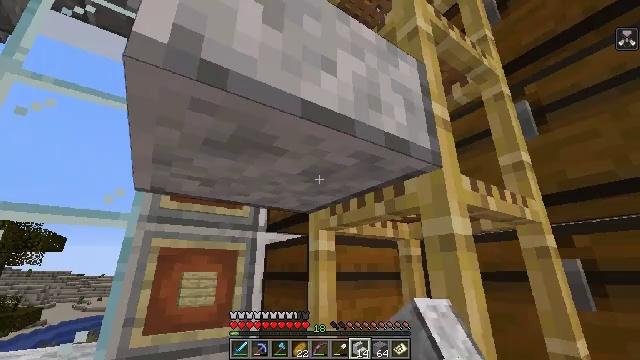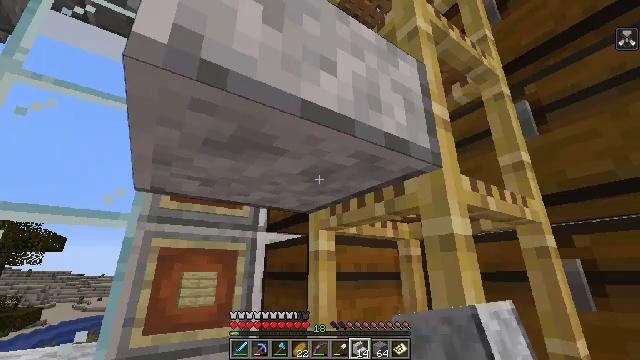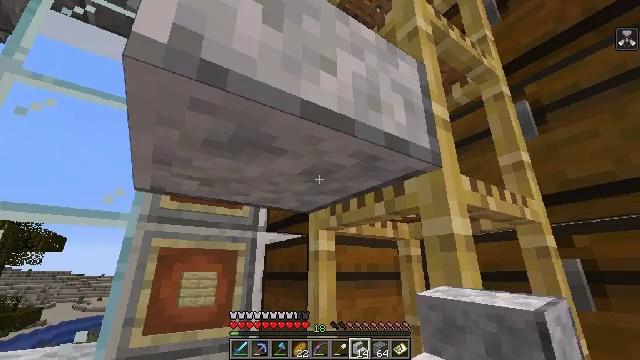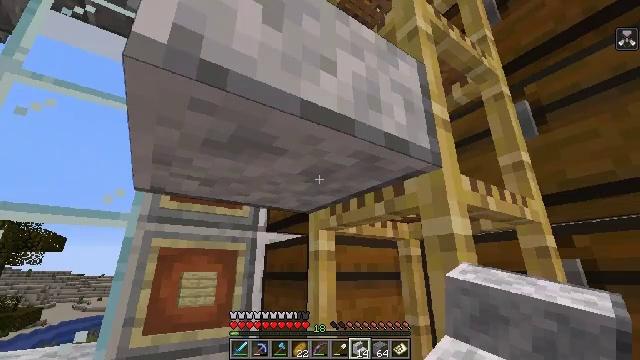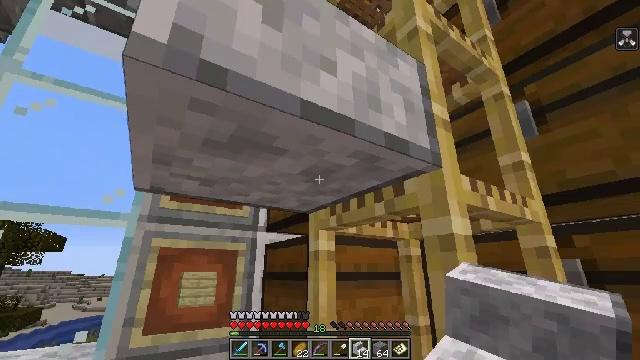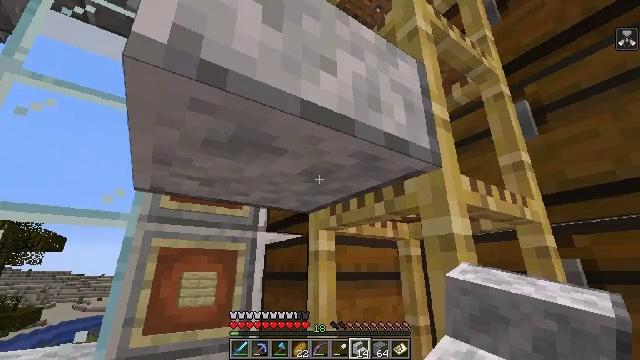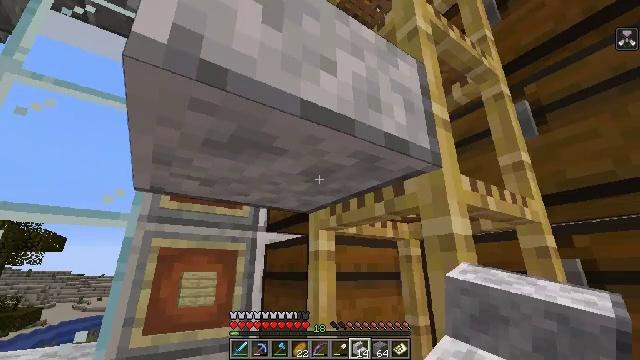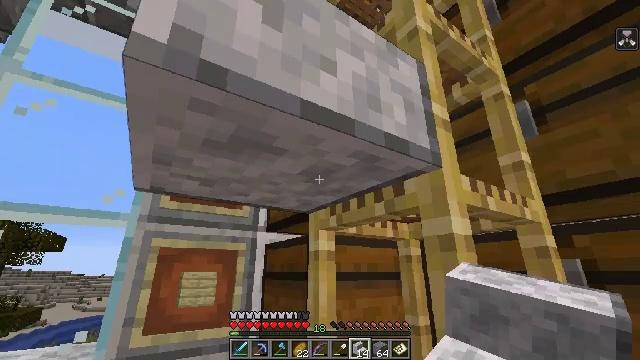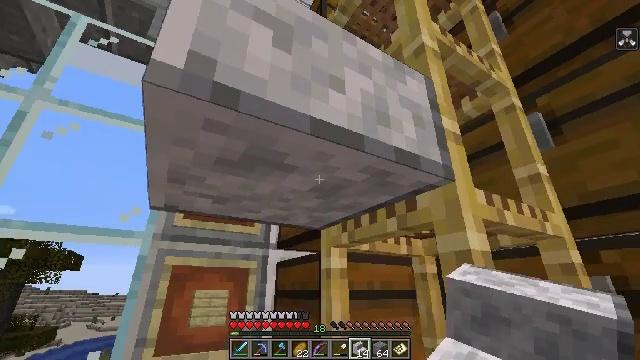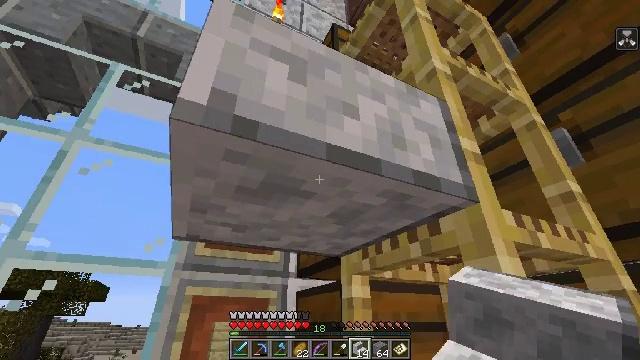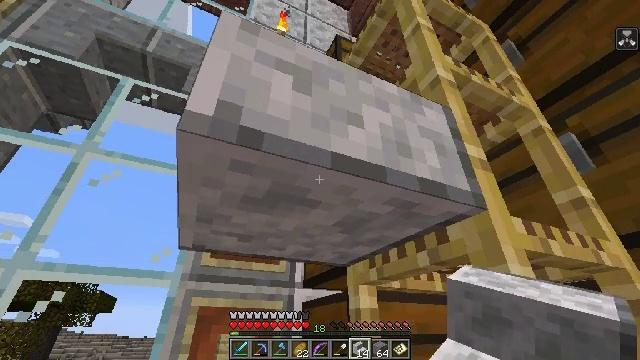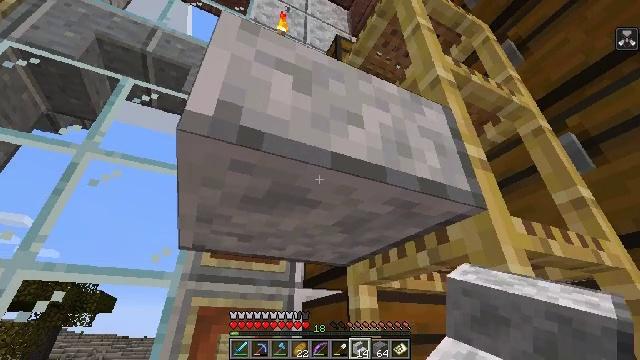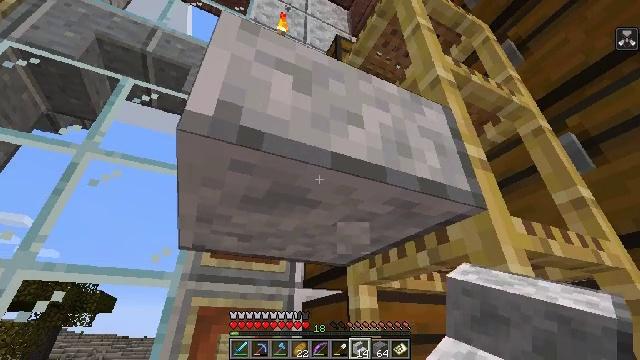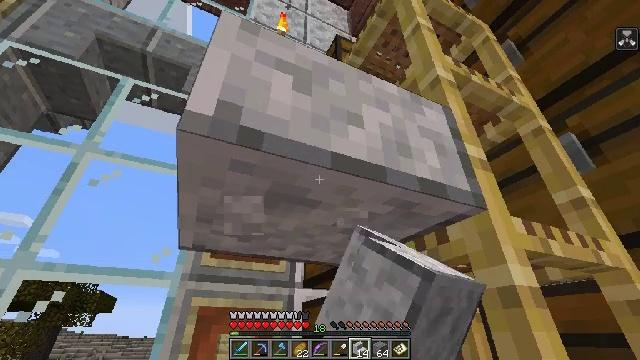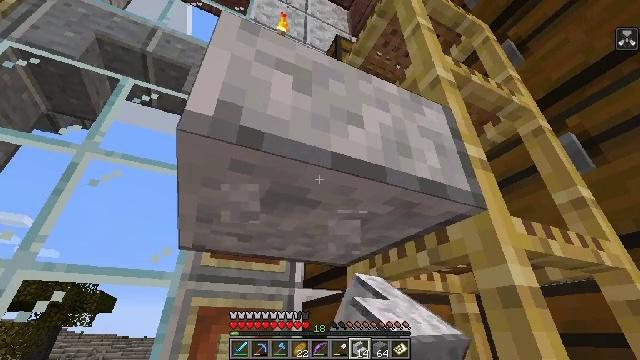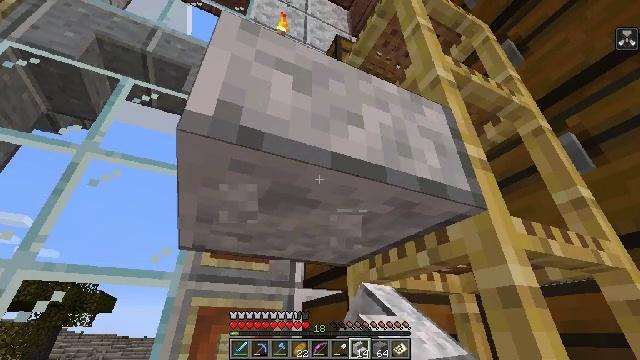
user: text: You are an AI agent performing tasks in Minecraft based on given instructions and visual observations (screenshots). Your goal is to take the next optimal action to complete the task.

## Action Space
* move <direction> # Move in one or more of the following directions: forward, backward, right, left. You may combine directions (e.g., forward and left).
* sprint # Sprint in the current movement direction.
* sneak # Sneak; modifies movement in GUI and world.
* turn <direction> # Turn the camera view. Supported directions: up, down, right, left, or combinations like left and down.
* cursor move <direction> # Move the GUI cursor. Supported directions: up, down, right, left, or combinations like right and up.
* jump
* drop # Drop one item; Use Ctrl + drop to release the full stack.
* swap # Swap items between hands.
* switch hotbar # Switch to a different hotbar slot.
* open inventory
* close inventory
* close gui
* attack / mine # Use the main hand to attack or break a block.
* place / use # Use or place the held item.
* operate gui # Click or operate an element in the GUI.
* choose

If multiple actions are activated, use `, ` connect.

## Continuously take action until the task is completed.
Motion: motion action
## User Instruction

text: Break the polished diorite stairs to collect it.
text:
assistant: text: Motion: no_op
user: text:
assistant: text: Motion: no_op
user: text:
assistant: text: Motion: no_op
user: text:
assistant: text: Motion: no_op
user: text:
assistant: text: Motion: no_op
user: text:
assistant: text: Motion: no_op
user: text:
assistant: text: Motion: no_op
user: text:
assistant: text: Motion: turn left and up
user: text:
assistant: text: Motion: turn left and up
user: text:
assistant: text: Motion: turn left and up
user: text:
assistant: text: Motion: no_op
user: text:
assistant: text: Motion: attack / mine
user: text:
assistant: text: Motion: attack / mine
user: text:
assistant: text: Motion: attack / mine
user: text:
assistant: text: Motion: attack / mine
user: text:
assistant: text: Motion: attack / mine
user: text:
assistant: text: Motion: attack / mine
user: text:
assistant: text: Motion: attack / mine
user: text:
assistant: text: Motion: attack / mine, switch to hotbar 2
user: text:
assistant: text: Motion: attack / mine, switch to hotbar 2
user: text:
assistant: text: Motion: attack / mine
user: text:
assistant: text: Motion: attack / mine
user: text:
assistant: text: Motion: attack / mine
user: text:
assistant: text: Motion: attack / mine
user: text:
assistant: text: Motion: attack / mine
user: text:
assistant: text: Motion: attack / mine
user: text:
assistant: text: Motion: attack / mine
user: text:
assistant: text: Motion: attack / mine
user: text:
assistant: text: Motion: attack / mine
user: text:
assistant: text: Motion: attack / mine